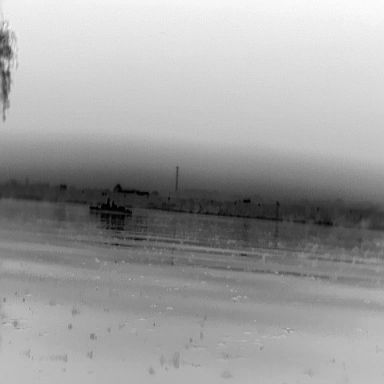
There is a warship in the infrared image.